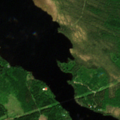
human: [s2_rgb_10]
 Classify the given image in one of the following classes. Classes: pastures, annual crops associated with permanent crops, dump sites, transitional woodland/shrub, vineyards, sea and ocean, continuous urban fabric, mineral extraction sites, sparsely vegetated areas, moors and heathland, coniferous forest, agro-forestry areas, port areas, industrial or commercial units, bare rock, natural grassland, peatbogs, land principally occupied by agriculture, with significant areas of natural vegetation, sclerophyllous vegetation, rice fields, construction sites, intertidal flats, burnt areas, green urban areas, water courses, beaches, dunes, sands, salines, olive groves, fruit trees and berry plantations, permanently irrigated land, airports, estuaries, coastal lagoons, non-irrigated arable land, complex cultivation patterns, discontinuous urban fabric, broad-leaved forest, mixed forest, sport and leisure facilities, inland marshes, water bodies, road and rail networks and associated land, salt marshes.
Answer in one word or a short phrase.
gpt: coniferous forest, mixed forest, water bodies